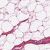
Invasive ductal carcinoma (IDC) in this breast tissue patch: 0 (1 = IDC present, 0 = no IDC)